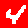
Digit: 4